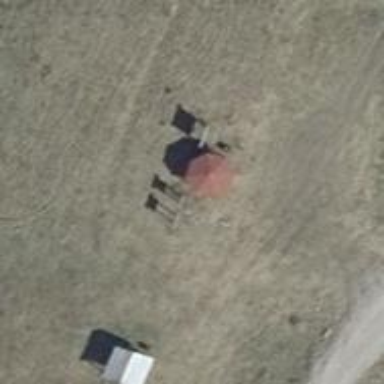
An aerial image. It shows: Picnic shelter amenity.